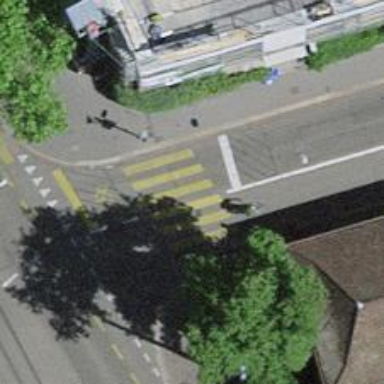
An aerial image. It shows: Unmarked zebra crossing on the road.